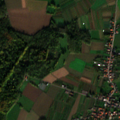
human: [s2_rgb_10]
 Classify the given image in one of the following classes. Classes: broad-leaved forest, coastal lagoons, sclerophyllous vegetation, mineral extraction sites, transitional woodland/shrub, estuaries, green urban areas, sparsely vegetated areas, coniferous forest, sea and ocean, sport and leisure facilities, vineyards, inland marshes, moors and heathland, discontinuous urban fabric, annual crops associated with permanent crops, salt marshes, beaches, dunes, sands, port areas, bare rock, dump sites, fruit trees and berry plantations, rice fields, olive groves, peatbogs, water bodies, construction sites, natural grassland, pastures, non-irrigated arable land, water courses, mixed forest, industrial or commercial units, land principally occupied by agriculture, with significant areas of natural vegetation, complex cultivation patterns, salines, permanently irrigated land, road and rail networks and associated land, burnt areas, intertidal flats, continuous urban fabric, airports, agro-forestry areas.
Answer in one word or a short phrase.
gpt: discontinuous urban fabric, non-irrigated arable land, complex cultivation patterns, broad-leaved forest